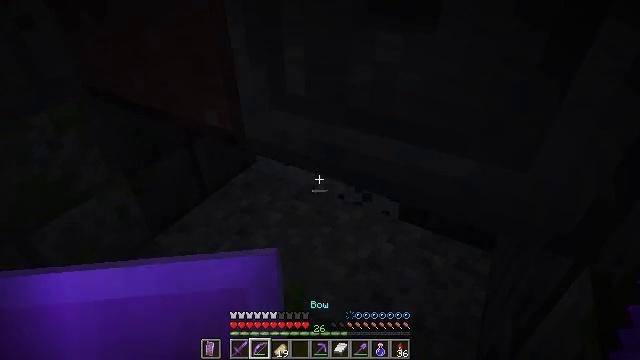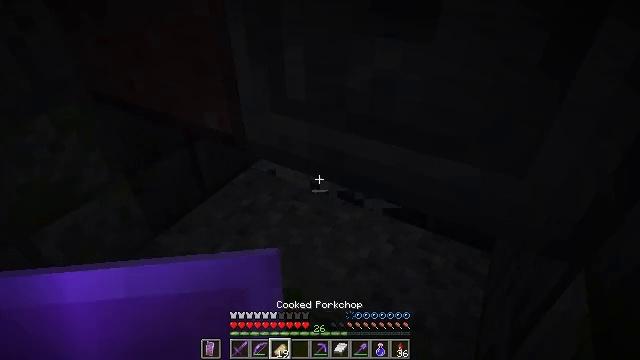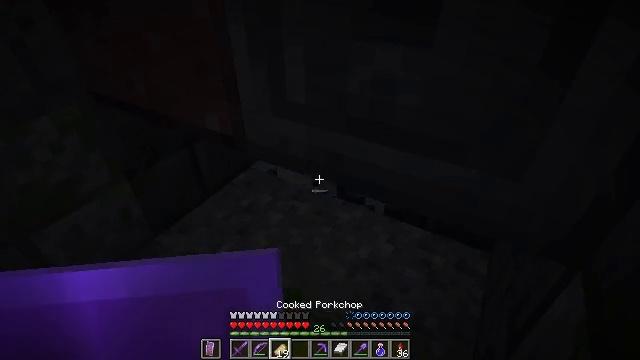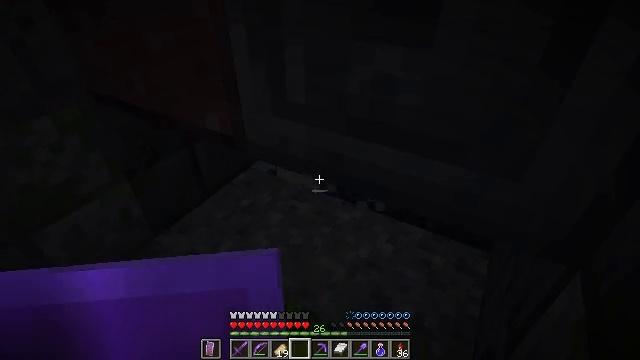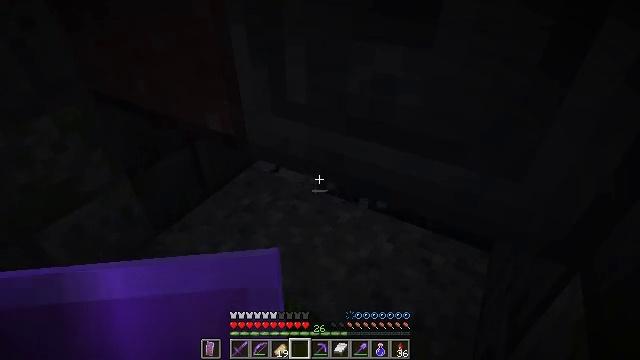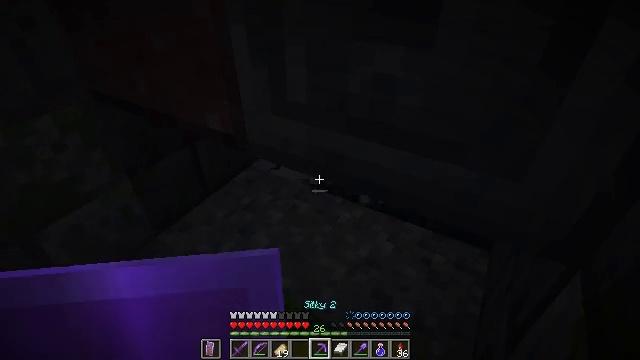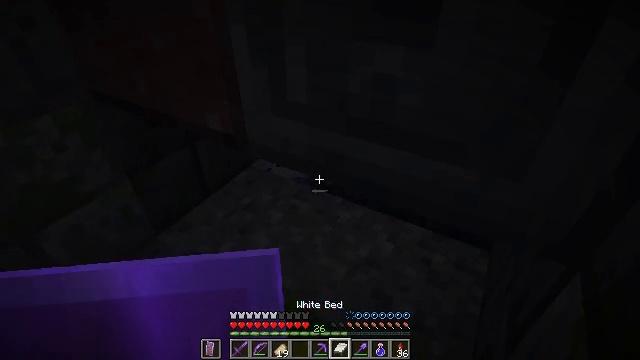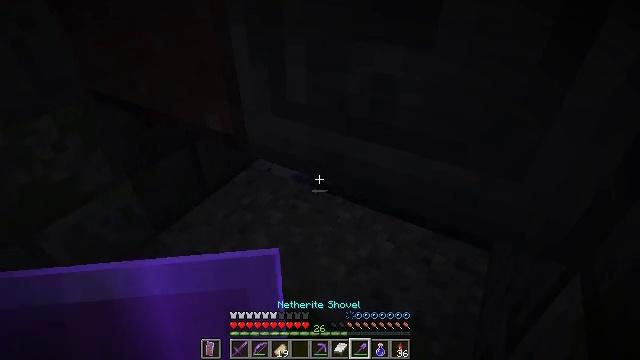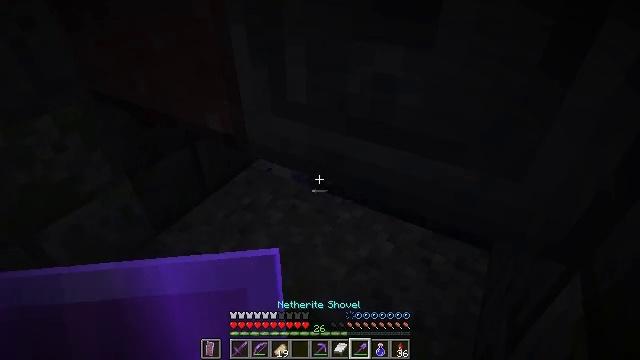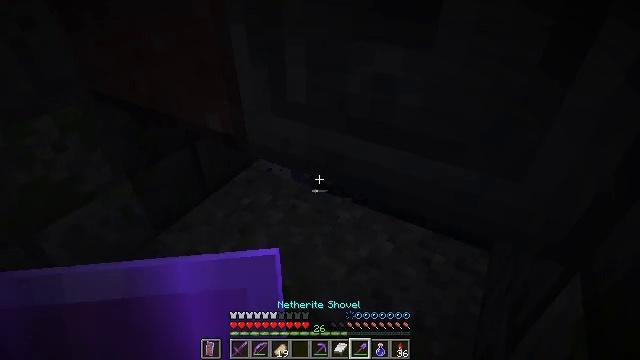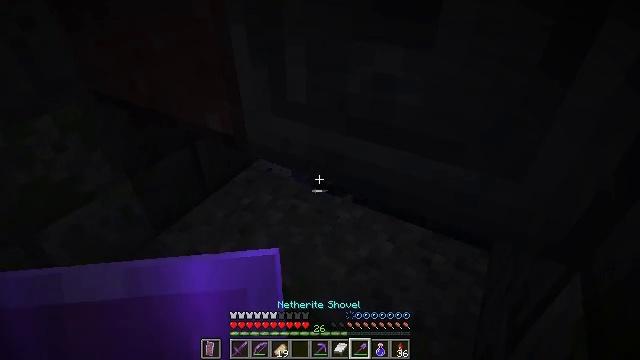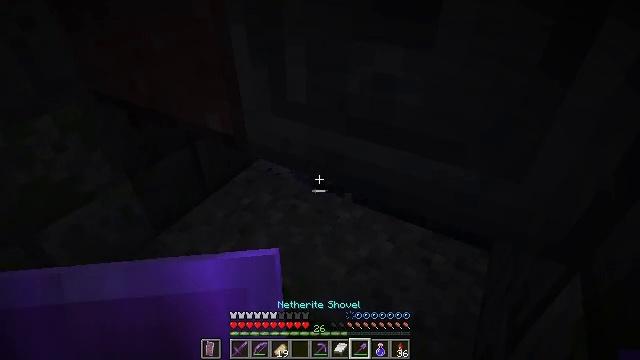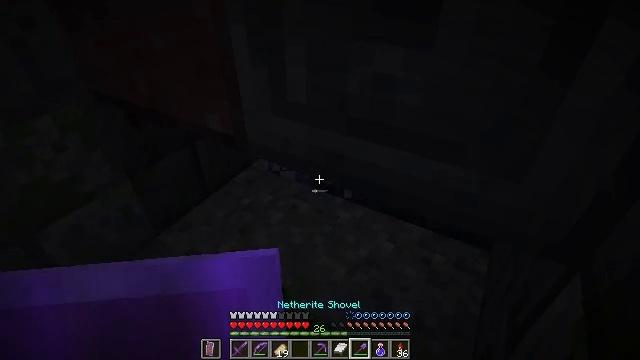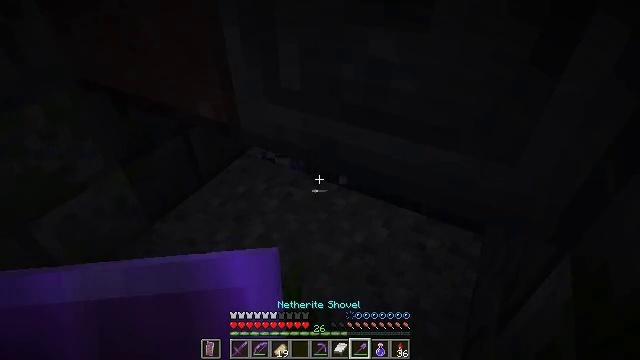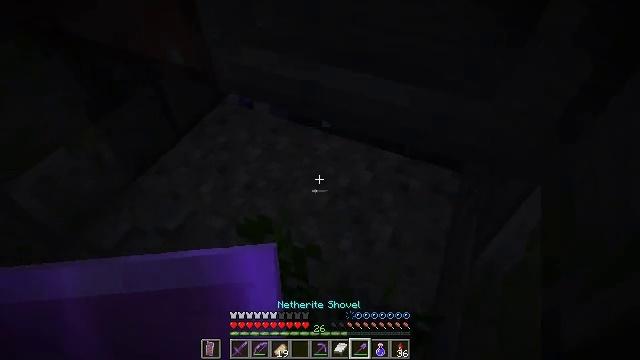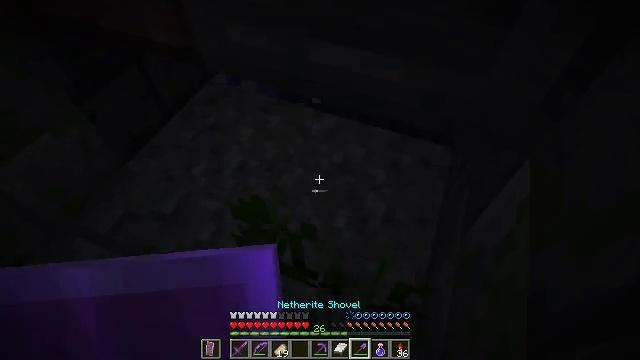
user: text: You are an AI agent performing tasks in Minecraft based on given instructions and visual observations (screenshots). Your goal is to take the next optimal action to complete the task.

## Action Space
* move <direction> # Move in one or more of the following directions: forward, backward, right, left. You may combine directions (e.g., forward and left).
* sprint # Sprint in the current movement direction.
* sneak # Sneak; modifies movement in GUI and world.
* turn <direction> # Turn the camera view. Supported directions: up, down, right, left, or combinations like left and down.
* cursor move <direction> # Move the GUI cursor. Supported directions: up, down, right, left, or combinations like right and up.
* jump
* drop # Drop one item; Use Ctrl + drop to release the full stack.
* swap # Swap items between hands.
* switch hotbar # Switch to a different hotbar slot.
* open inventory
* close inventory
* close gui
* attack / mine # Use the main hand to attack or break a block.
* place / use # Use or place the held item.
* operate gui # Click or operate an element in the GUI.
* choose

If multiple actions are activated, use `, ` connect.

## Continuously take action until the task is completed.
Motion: motion action
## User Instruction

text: Mine seagrass underwater.
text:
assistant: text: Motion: no_op
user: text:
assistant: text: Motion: no_op
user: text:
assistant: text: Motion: no_op
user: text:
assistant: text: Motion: no_op
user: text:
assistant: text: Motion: no_op
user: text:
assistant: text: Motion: no_op
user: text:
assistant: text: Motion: no_op
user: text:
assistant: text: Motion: no_op
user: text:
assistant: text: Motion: no_op
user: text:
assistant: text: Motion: no_op
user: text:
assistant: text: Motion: no_op
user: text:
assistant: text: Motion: no_op
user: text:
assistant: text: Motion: turn right and down
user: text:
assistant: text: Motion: turn right and down
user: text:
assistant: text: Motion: turn right and down
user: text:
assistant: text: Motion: turn down
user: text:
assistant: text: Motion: turn down, attack / mine
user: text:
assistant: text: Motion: attack / mine
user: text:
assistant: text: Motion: attack / mine
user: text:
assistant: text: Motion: attack / mine
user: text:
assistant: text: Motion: attack / mine
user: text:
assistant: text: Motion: attack / mine